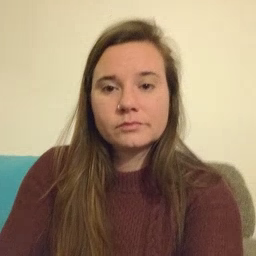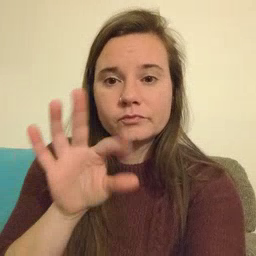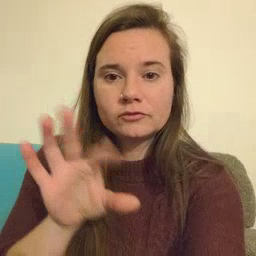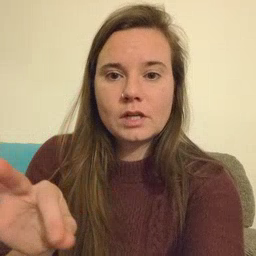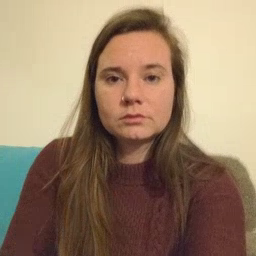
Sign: frenchfries